Question: I need to create a multi-step gradient along a circular path, as demonstrated in the following image:

Does anyone have any ideas on how this could be accomplished in XAML rather than code? Would it be possible to use the existing gradient brushes or composite them somehow to achieve this effect?
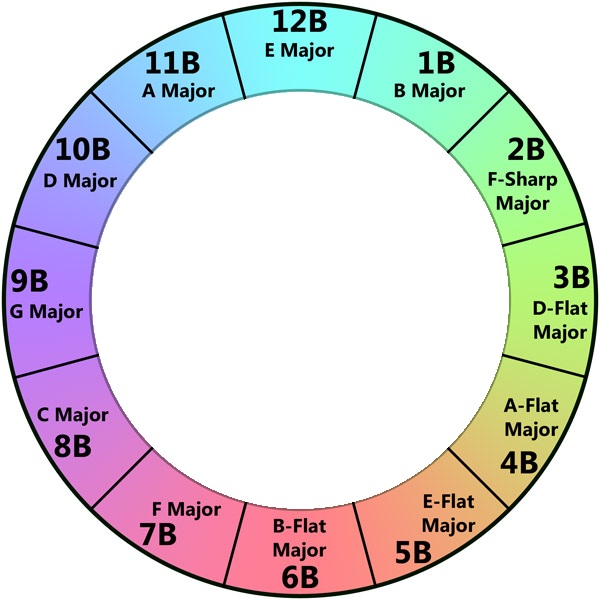
Answer: You can get a cross-radial effect by using a non-affine transformation such as a perspective transform. I used the ideas in this article by Charles Petzold:
- <URL>
to create a XAML-only annular region with a cross-radial gradient. Here is the markup:
'''
<Canvas x:Name="LayoutRoot">
<Canvas.Resources>
<x:Array x:Key="sampleData" Type="sys:Object">
<x:Array Type="sys:Object">
<sys:Double>0</sys:Double>
<LinearGradientBrush StartPoint="0,0" EndPoint="1,0">
<GradientStop Color="Red" Offset="0"/>
<GradientStop Color="Yellow" Offset="0.5"/>
<GradientStop Color="Blue" Offset="1"/>
</LinearGradientBrush>
</x:Array>
<x:Array Type="sys:Object">
<sys:Double>90</sys:Double>
<LinearGradientBrush StartPoint="0,0" EndPoint="1,0">
<GradientStop Color="Blue" Offset="0"/>
<GradientStop Color="Green" Offset="0.5"/>
<GradientStop Color="Red" Offset="1"/>
</LinearGradientBrush>
</x:Array>
<x:Array Type="sys:Object">
<sys:Double>180</sys:Double>
<LinearGradientBrush StartPoint="0,0" EndPoint="1,0">
<GradientStop Color="Red" Offset="0"/>
<GradientStop Color="Yellow" Offset="0.5"/>
<GradientStop Color="Blue" Offset="1"/>
</LinearGradientBrush>
</x:Array>
<x:Array Type="sys:Object">
<sys:Double>270</sys:Double>
<LinearGradientBrush StartPoint="0,0" EndPoint="1,0">
<GradientStop Color="Blue" Offset="0"/>
<GradientStop Color="Green" Offset="0.5"/>
<GradientStop Color="Red" Offset="1"/>
</LinearGradientBrush>
</x:Array>
</x:Array>
</Canvas.Resources>
<ItemsControl ItemsSource="{StaticResource sampleData}">
<ItemsControl.OpacityMask>
<RadialGradientBrush>
<GradientStop Color="Transparent" Offset="0.95"/>
<GradientStop Color="White" Offset="0.949"/>
<GradientStop Color="White" Offset="0.501"/>
<GradientStop Color="Transparent" Offset="0.5"/>
</RadialGradientBrush>
</ItemsControl.OpacityMask>
<ItemsControl.Template>
<ControlTemplate TargetType="ItemsControl">
<ItemsPresenter/>
</ControlTemplate>
</ItemsControl.Template>
<ItemsControl.ItemsPanel>
<ItemsPanelTemplate>
<Canvas/>
</ItemsPanelTemplate>
</ItemsControl.ItemsPanel>
<ItemsControl.ItemTemplate>
<DataTemplate>
<Canvas Width="1" Height="1">
<Canvas.RenderTransform>
<RotateTransform Angle="{Binding [0]}" CenterX="124" CenterY="124"/>
</Canvas.RenderTransform>
<Viewport3D Width="250" Height="250">
<ModelVisual3D>
<ModelVisual3D.Content>
<Model3DGroup>
<GeometryModel3D>
<GeometryModel3D.Geometry>
<MeshGeometry3D Positions="0 0 0, 0 1 0, 1 0 0, 1 1 0" TextureCoordinates="0 1, 0 0, 1 1, 1 0" TriangleIndices="0 2 1, 2 3 1"/>
</GeometryModel3D.Geometry>
<GeometryModel3D.Material>
<DiffuseMaterial Brush="{Binding [1]}"/>
</GeometryModel3D.Material>
<GeometryModel3D.Transform>
<MatrixTransform3D Matrix="0.002,0,0,0,-0.499,-0.498,0,-0.998,0,0,1,0,0.499,0.5,0,1"/>
</GeometryModel3D.Transform>
</GeometryModel3D>
<AmbientLight Color="White" />
</Model3DGroup>
</ModelVisual3D.Content>
</ModelVisual3D>
<Viewport3D.Camera>
<OrthographicCamera Position="0.5 0.5 1" LookDirection="0 0 -1" UpDirection="0 1 0" Width="1"/>
</Viewport3D.Camera>
</Viewport3D>
</Canvas>
</DataTemplate>
</ItemsControl.ItemTemplate>
</ItemsControl>
</Canvas>
'''
and here is the visual result:

The effect uses a data source collection with items that have two properties, an angle and a brush. It draw four quadrants (up, right, down and left) using a different brush for each quadrant. Then the whole thing is clipped to the annular region with an opacity mask.